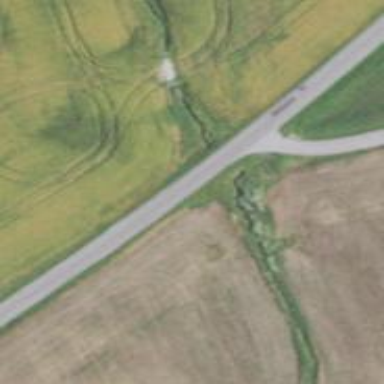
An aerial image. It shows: Secondary road.